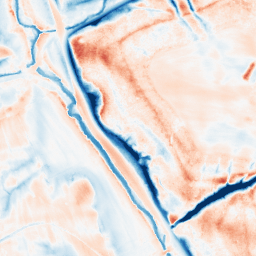
Category: trend_removal
Decomposition family: local_polynomial
Decomposition parameters: window_size: 31
degree: 2
Upsampling method: edge_directed
Upsampling parameters: scale: 4
Upsampling scale: 4